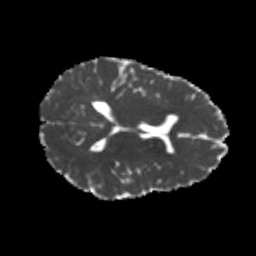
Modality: MD
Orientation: axial
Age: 20
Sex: female
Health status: healthy
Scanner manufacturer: philips
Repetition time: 7.513 s
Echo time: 0.08815 s